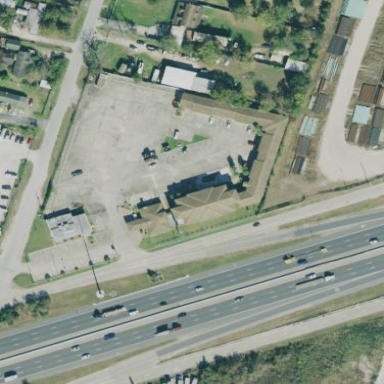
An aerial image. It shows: Building that is motel.